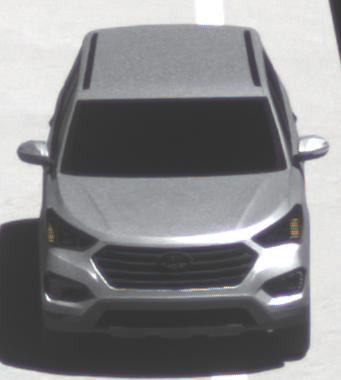
Make: Hyundai
Model: Santa Fe 2.4 GDI
Detailed model: Santa Fe (DM)
Model produced from: 2017/08
Model produced until: 2018/01
Doors: 5
Color: white
Road condition: dry road
Daytime: midday
Contrast: high contrast